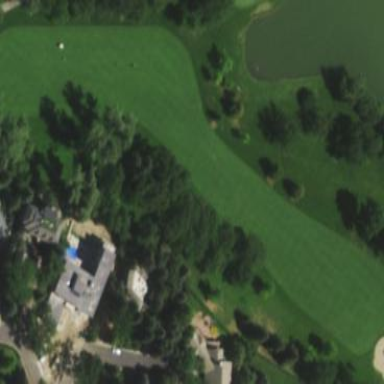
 likely golf fairway with neatly mown grass."